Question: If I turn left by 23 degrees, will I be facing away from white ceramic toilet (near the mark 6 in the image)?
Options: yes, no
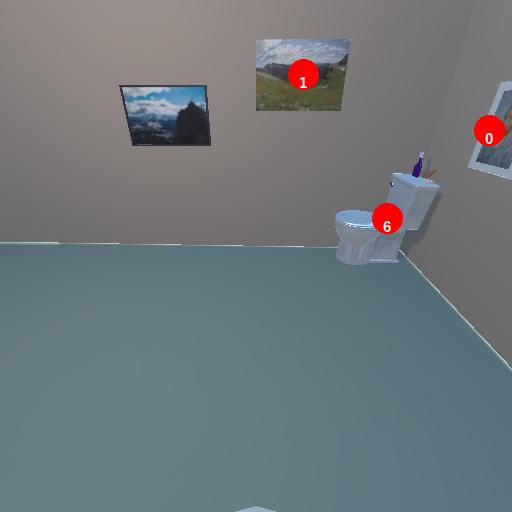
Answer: yes